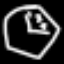
Label: clock